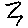
Label: zigzag